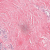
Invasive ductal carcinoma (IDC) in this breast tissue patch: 0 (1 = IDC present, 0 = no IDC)